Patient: sex F, age 58
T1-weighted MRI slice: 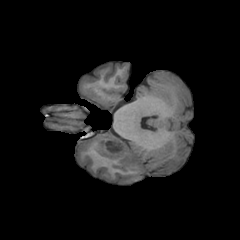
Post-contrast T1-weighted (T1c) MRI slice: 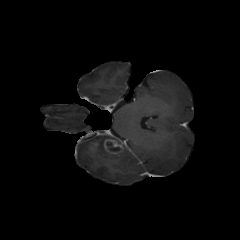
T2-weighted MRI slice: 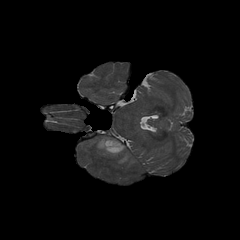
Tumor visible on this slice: yes
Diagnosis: Glioblastoma, IDH-wildtype
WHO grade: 4